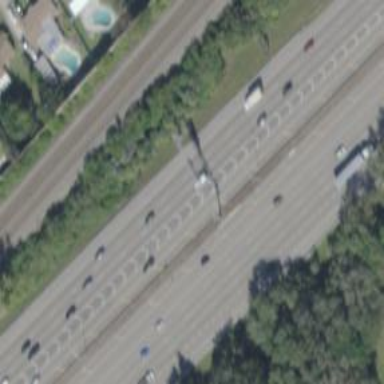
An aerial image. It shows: Asphalt motorway.